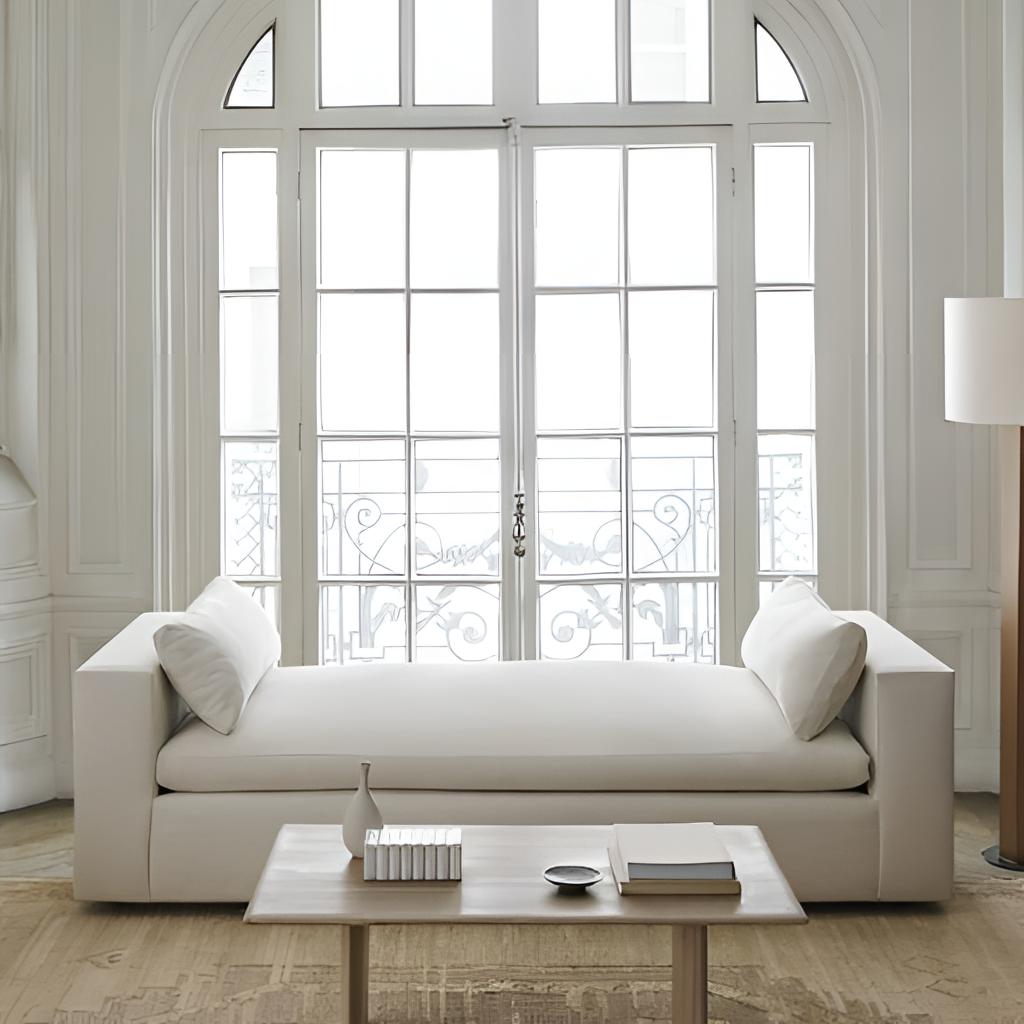
fabric daybed, living room, paint wallpaper, with solid pattern, minimalist, brown wood flooring, with plank pattern